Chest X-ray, PA view. Patient: 44 years old, sex M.
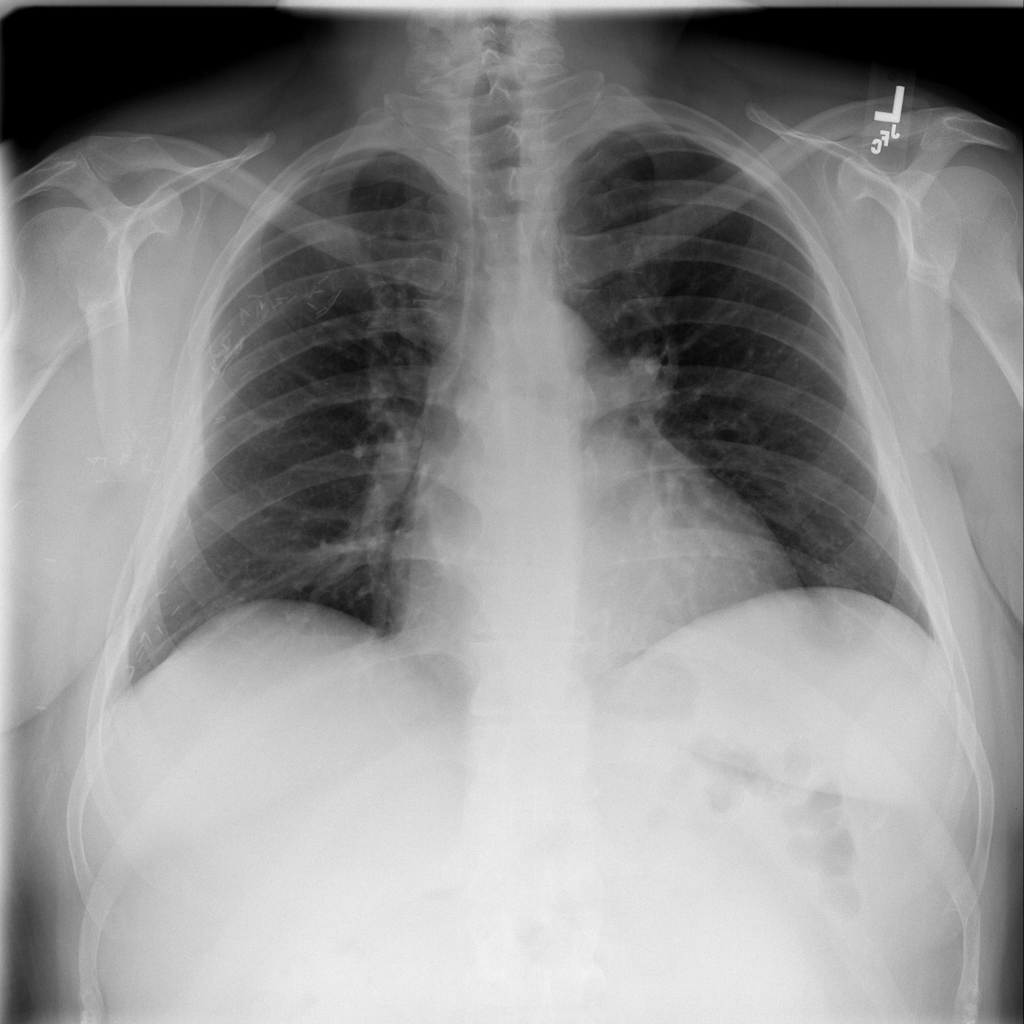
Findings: No Finding